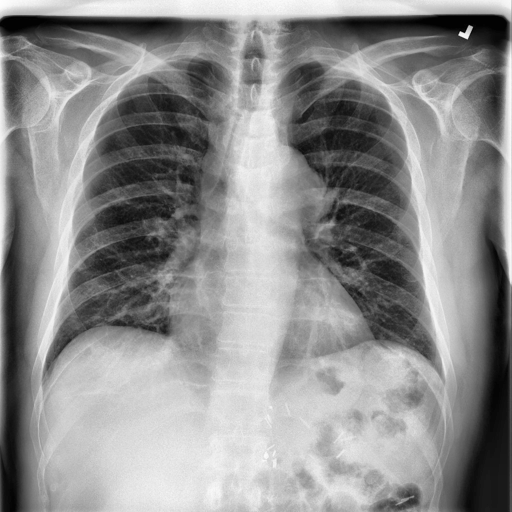
Finding: NORMAL